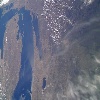
Label: land